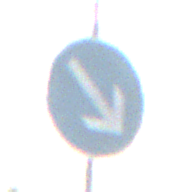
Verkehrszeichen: VorgeschriebeneVorbeifahrtRechts
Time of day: MorningAfternoon
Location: Outdoor (Suburban)
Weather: PartlyCloudy
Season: NotSpecified
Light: Natural